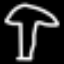
Label: mushroom